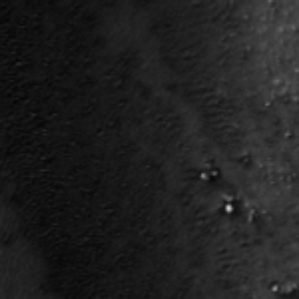
Label: frost